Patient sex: M
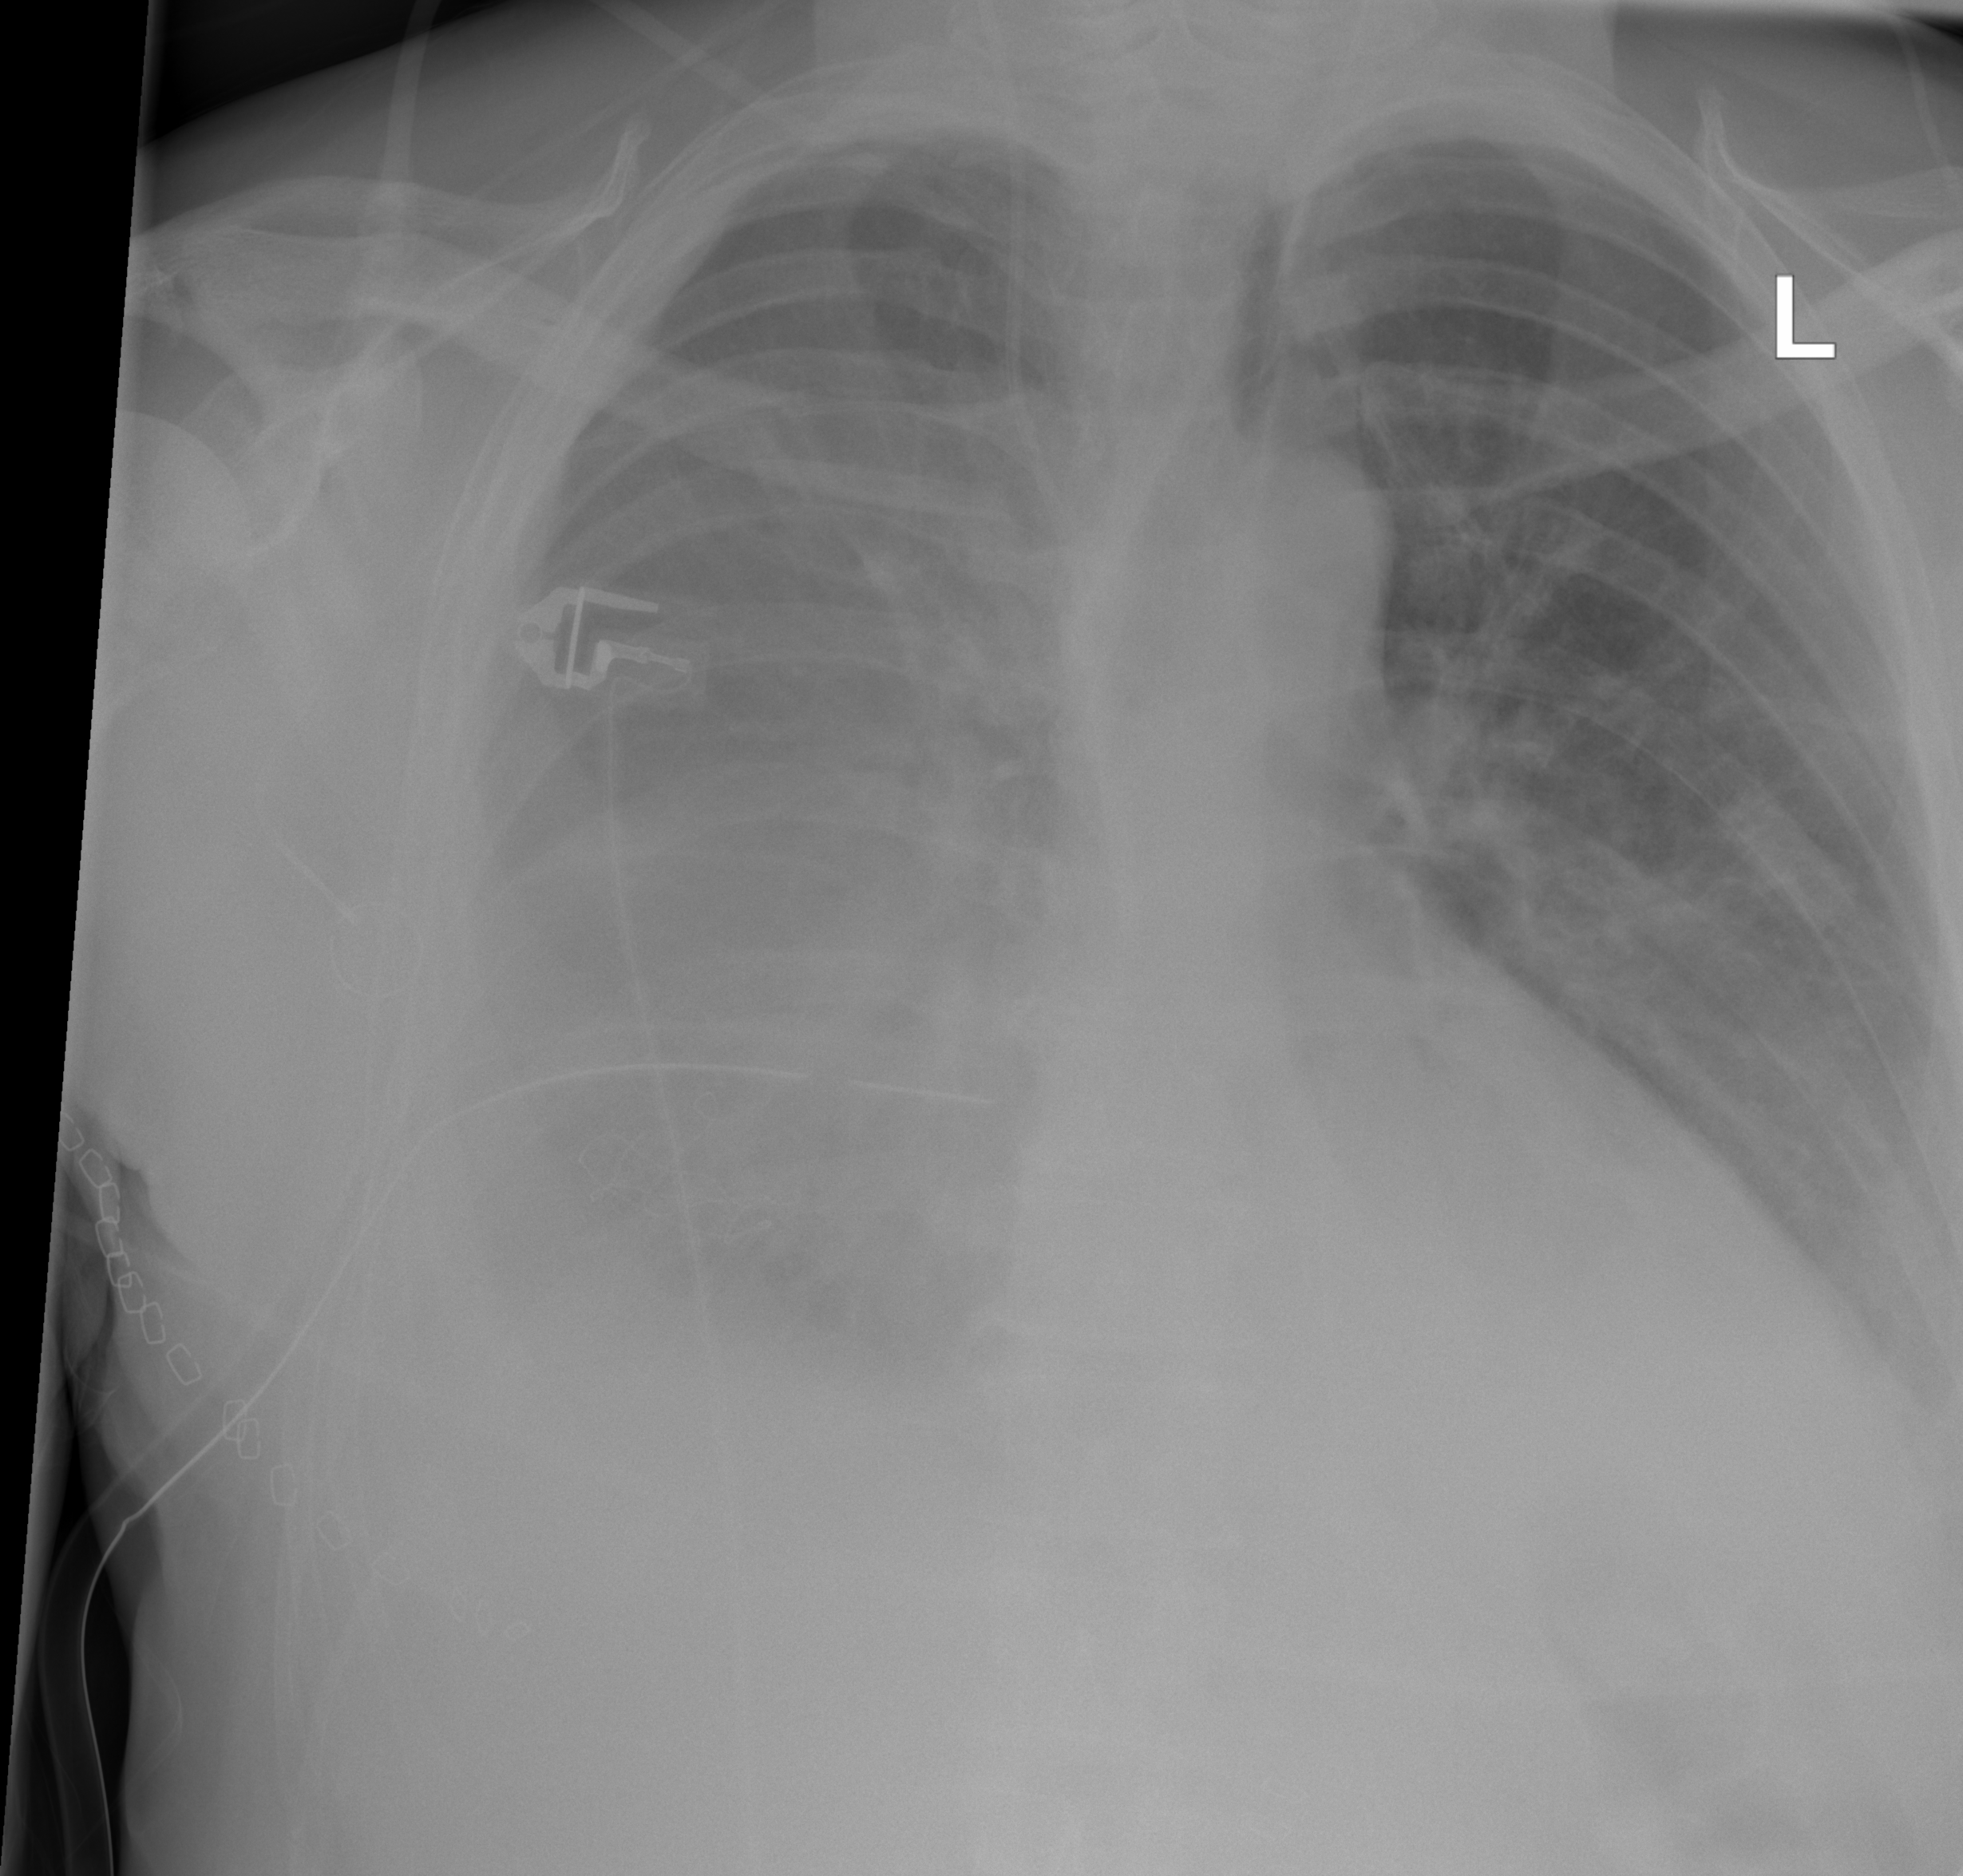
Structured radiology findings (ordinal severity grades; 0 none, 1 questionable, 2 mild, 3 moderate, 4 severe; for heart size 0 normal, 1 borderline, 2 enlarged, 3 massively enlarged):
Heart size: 2
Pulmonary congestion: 0
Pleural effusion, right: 2
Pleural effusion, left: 1
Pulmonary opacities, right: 1
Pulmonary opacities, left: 0
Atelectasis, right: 2
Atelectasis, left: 0